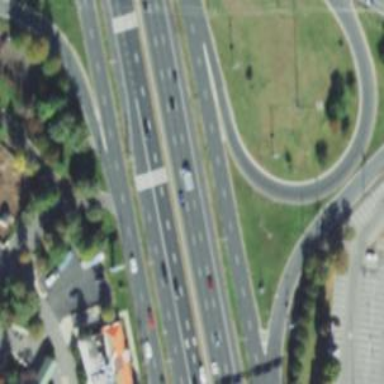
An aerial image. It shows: Urban freeway or expressway trunk route.